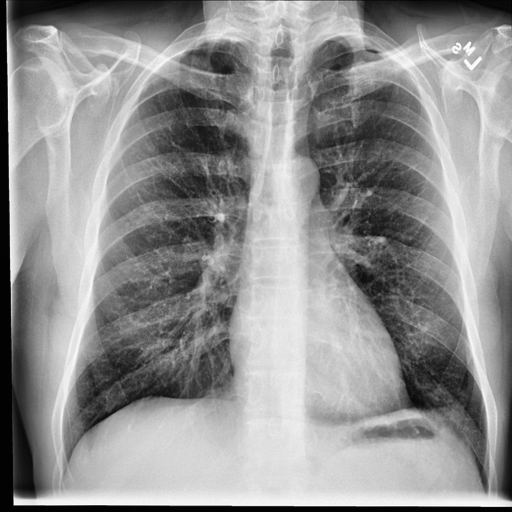
Finding: NORMAL